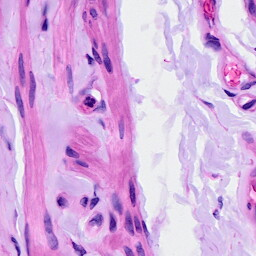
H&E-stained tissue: Ovarian